Field crop: maize
Growth stage: 1
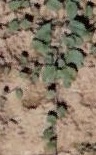
Species: convolvulus